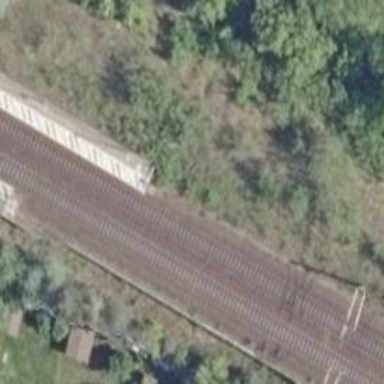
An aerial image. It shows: Platform edge at railway station.